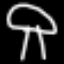
Label: mushroom